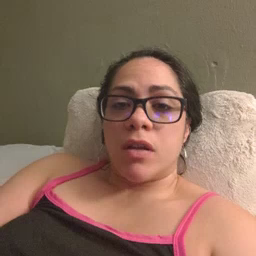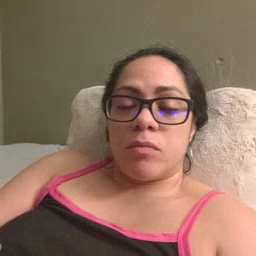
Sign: there